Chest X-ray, PA view. Patient: 48 years old, sex F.
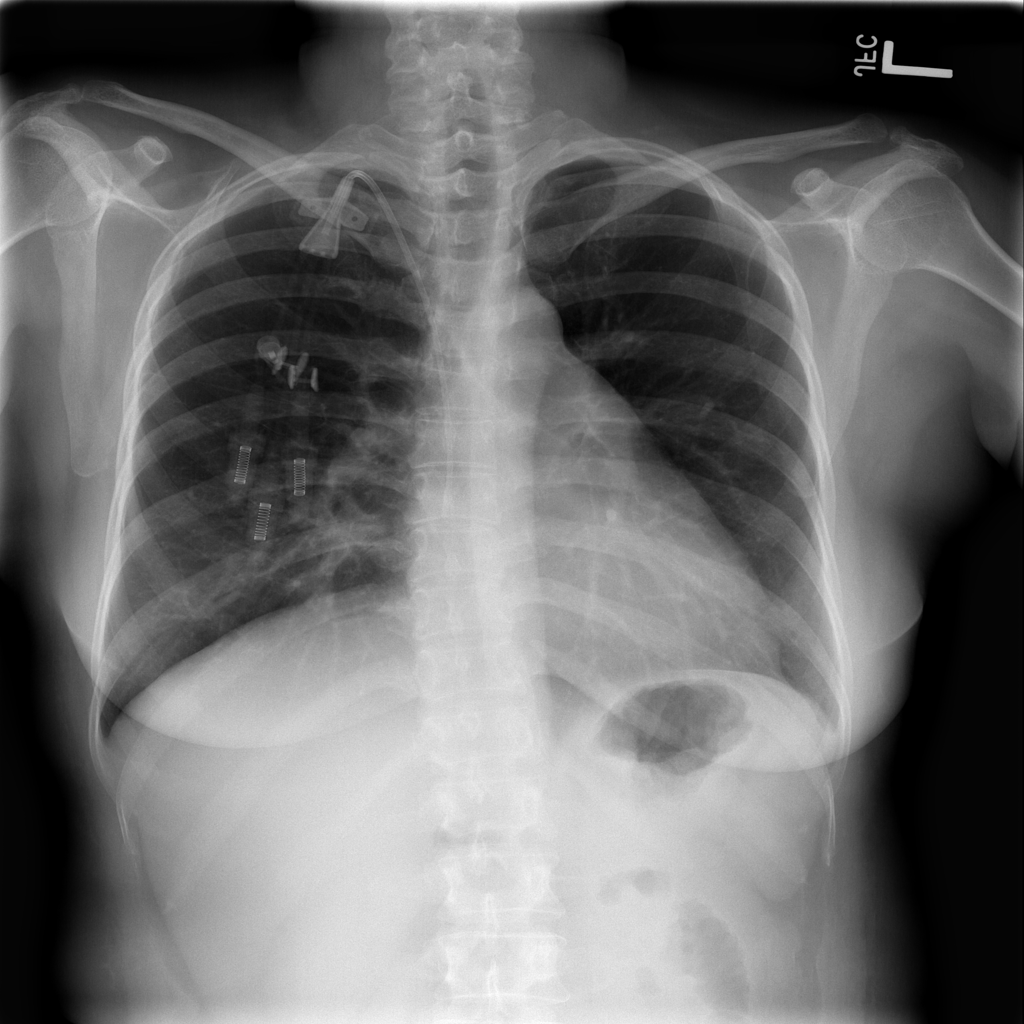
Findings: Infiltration